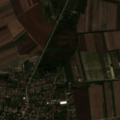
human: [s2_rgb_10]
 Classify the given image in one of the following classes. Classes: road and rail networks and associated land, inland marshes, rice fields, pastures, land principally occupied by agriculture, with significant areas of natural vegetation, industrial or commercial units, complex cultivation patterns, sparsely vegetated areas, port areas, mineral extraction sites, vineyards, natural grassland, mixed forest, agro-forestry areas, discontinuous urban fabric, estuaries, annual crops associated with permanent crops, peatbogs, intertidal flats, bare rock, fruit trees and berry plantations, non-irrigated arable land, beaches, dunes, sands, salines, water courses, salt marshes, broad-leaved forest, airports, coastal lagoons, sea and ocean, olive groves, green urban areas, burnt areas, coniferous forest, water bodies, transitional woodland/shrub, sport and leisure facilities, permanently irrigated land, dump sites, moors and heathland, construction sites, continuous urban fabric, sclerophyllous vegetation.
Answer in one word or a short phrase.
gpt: discontinuous urban fabric, non-irrigated arable land, pastures